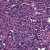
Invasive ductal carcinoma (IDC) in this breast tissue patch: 1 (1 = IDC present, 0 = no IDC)